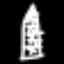
Label: The Eiffel Tower